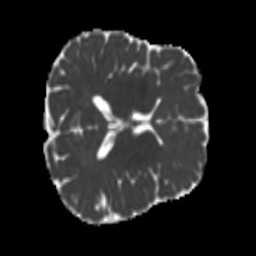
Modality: MD
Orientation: axial
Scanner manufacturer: siemens
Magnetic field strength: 3 T
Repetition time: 4 s
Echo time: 0.0594 s